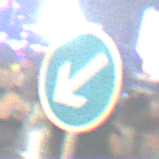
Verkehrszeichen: VorgeschriebeneVorbeifahrtLinks
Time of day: Night
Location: Outdoor (Urban)
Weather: PartlyCloudy
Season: NotSpecified
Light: Natural